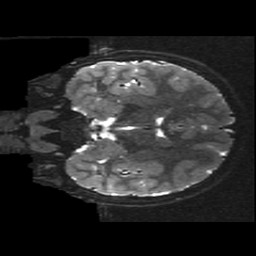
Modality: T2w
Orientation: coronal
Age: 11
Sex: female
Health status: ill
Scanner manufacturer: ge
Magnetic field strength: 3 T
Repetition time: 7.5 s
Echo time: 0.1015 s